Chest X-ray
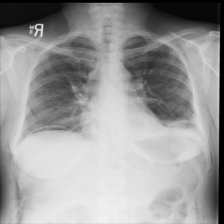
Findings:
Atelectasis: negative
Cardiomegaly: negative
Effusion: negative
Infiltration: negative
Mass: negative
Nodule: negative
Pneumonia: negative
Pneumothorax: negative
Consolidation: negative
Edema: negative
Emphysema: negative
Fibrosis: negative
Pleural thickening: negative
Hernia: negative